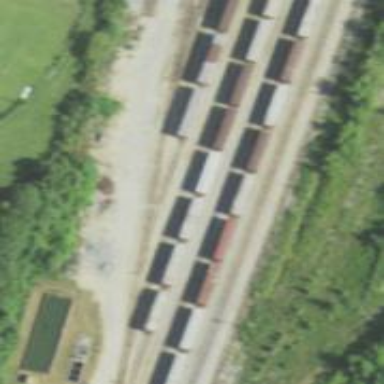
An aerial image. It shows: Railway yard used for servicing trains.